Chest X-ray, PA view. Patient: 64 years old, sex M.
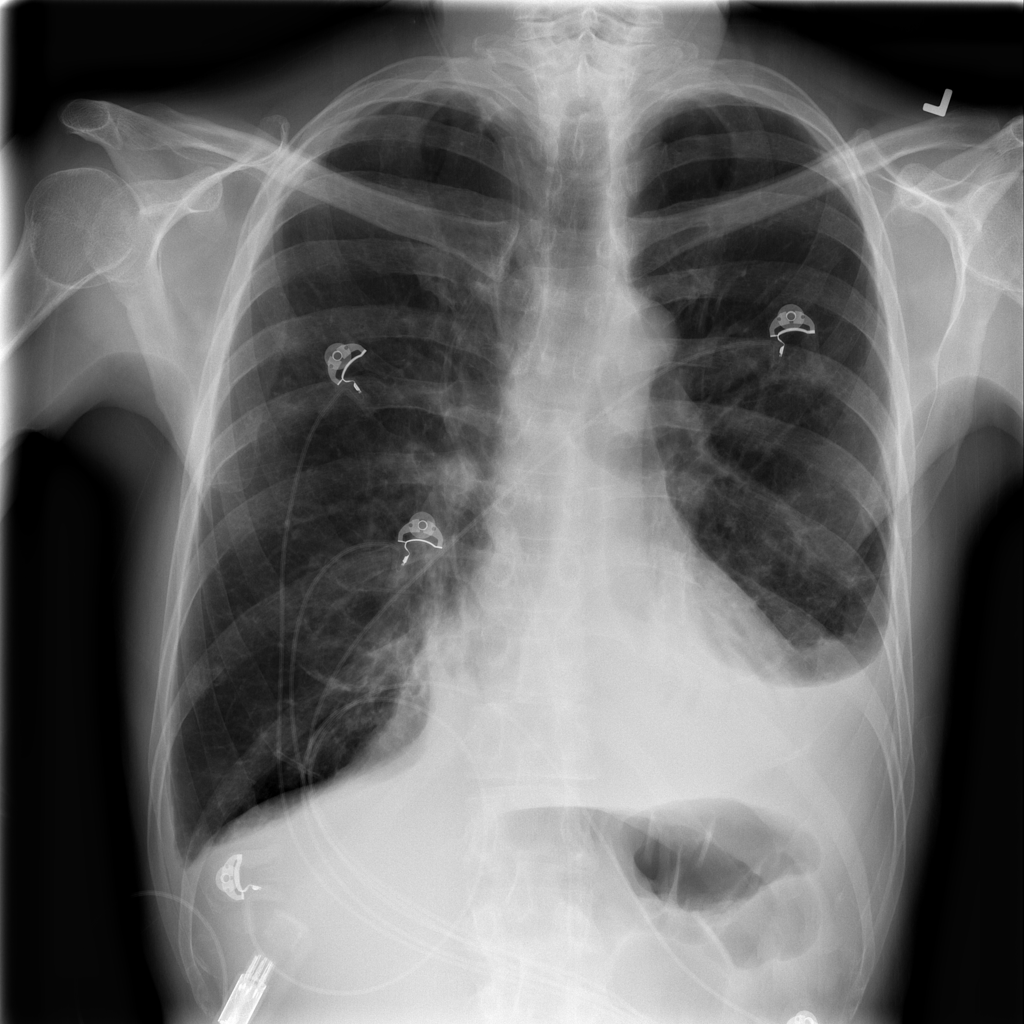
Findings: Effusion, Infiltration